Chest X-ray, AP view. Patient: 63 years old, sex M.
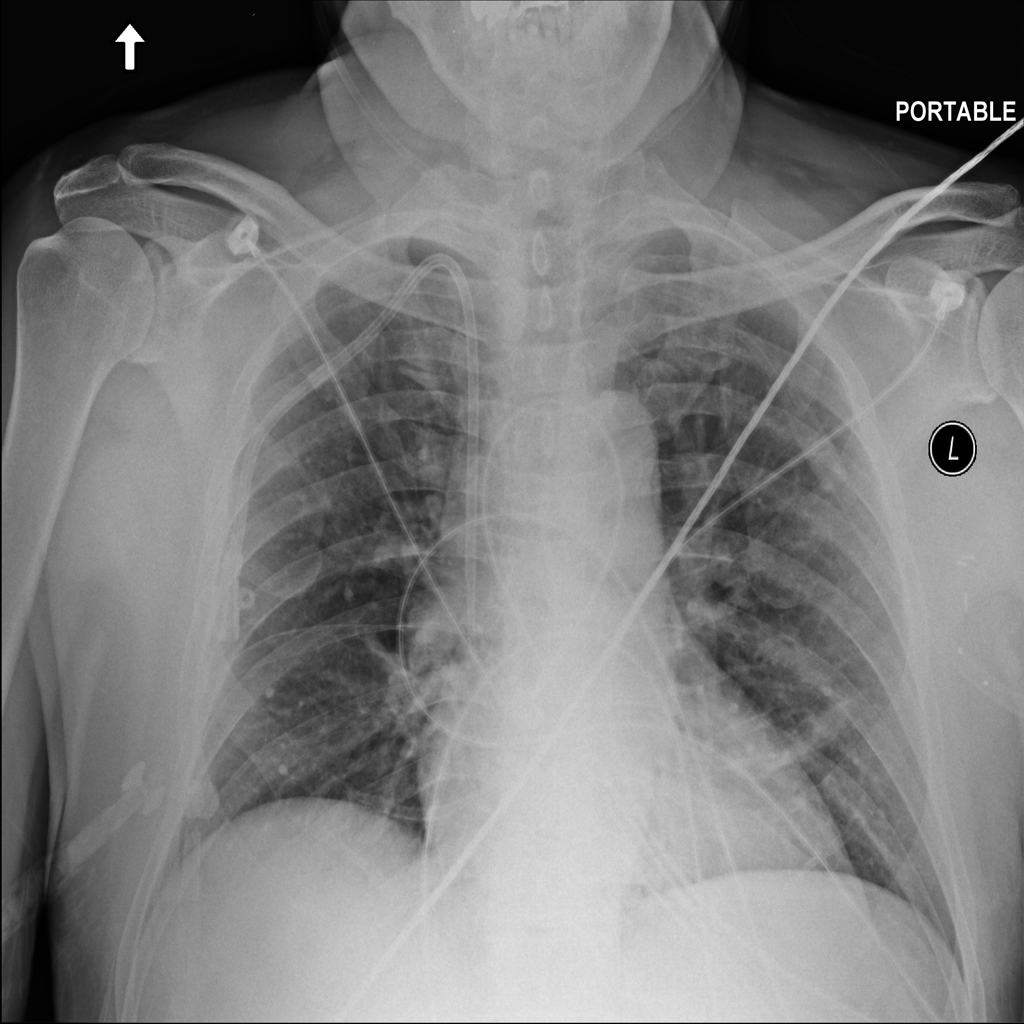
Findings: Nodule